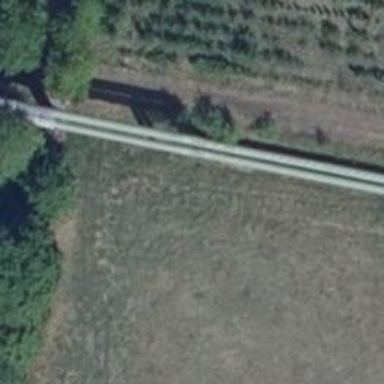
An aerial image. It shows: Bridge.